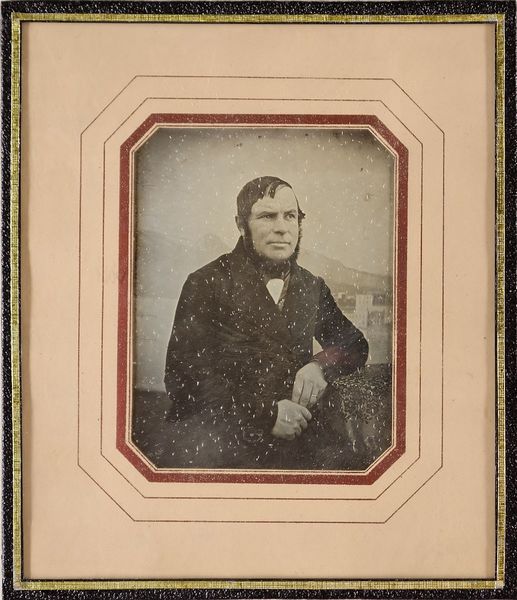
Titel: Unbekannter Mann mit Bart
Standort: Hamburg
Institution: Museum für Kunst und Gewerbe Hamburg
Schlagwörter: mann, bart, gesten, portrait, figur, foto, fotografie, photographie, photo, lichtbild, daguerreotypie, bildwerke, angewandte und bildende kunst, hessische systematik, porträt, armhaltungen, porträtfotografie, porträtphotographie, hüftbild